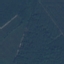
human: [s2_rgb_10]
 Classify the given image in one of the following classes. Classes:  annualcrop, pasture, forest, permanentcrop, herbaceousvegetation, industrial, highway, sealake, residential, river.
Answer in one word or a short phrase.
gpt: Forest